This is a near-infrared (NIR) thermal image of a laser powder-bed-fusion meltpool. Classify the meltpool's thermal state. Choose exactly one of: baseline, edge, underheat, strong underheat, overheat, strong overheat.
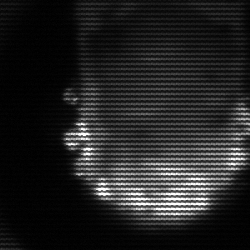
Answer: baseline